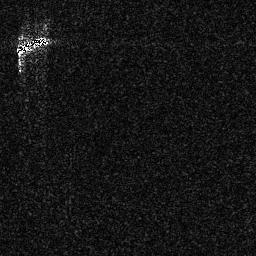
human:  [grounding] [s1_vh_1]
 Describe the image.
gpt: In the satellite image, there is  <ref>1 medium ship </ref> <box>[[5, 13, 18, 21, 0]]</box> located at top left.